Question: How can we change the shape of a Windows Forms 'Form'? I mean, like totally mangle the thing.
Something like this? And is 'System.Drawing' the best way to go about changing the shape of things, like forms? Or is there something else that I would need to use instead?

I'm not after code or anything, just some helpful references.
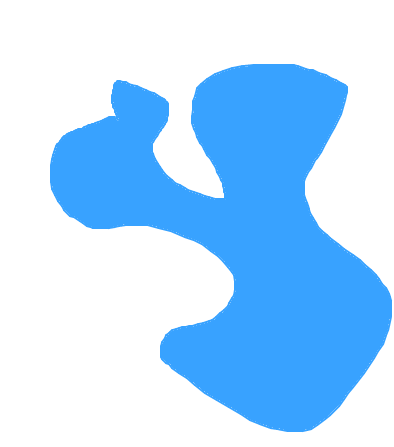
Answer: MSDN has a reference page on <URL>. It walks through the entire process.